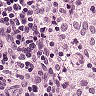
Metastatic tissue present: no